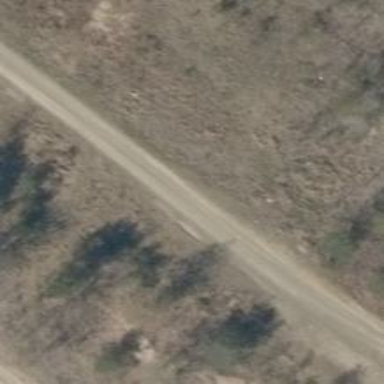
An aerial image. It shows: Gravel track with grade2 quality.